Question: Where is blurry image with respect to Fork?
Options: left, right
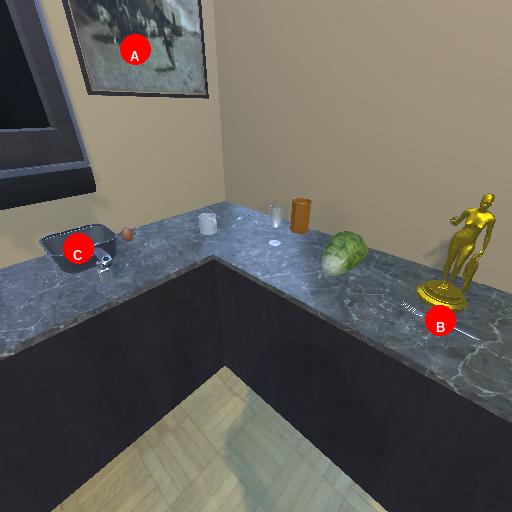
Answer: left